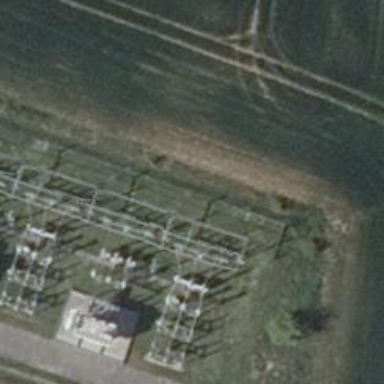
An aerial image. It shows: Power line is depicted.